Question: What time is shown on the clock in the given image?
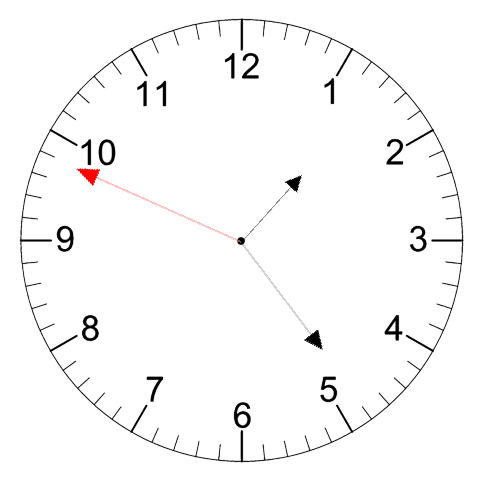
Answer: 01:23:49